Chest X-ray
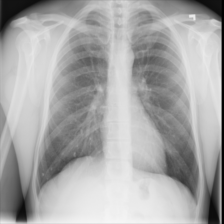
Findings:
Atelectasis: negative
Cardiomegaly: negative
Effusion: negative
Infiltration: negative
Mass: negative
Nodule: negative
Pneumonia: negative
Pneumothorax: negative
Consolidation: negative
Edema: negative
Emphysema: negative
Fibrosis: negative
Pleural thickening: negative
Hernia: negative